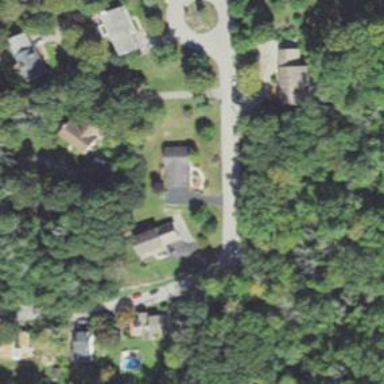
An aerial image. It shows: Residential driveway serving as service road.